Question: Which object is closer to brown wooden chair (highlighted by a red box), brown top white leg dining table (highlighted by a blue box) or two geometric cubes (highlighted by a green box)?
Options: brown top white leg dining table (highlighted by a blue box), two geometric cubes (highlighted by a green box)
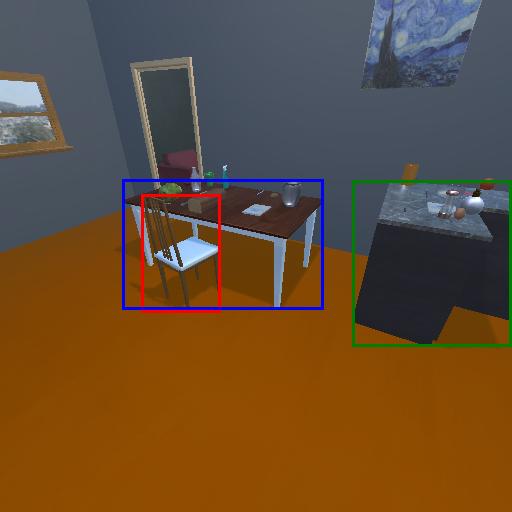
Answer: brown top white leg dining table (highlighted by a blue box)